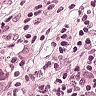
Metastatic tissue present: yes